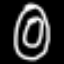
Label: donut